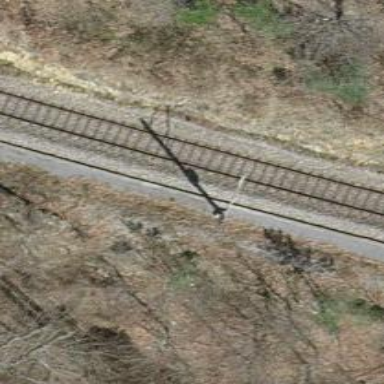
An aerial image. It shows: Railway signal.